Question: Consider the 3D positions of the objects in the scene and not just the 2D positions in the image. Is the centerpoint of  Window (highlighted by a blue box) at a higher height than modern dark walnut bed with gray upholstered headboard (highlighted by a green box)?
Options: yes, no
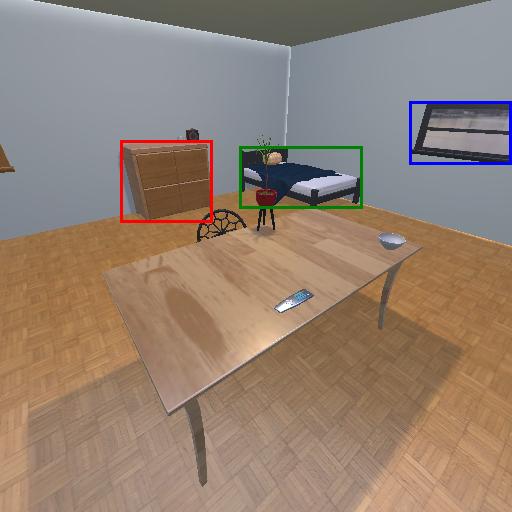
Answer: yes